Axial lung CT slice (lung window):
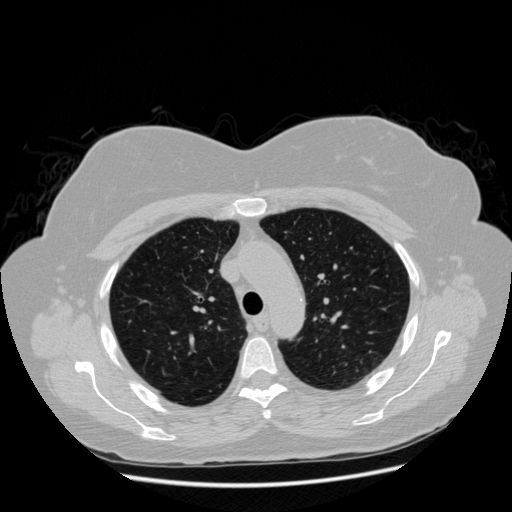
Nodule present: no